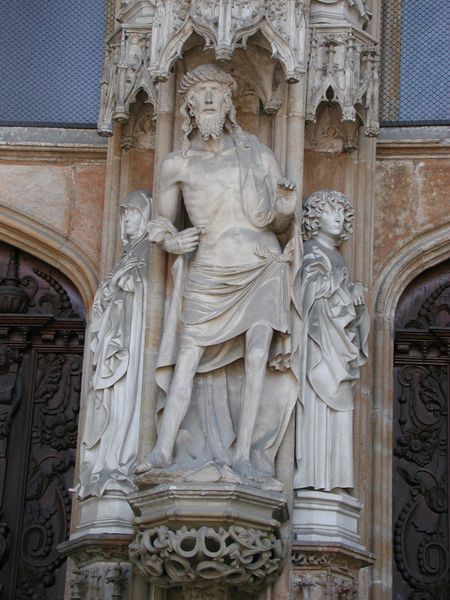
Titel: Schmerzensmann
Künstler: Hans Multscher
Standort: Ulm, Münster (EU - D - BW)
Schlagwörter: blau, hand, lendenschurz, mann, nackt, umhang, frau, marmor, männer, tuch, leute, alt, bart, falten, johannes, sockel, stehen, stein, kirche, figur, gewand, haare, pose, gotik, krone, locken, schulter, skulptur, statue, beine, bein, füße, man, farbe, figuren, kopftuch, ganzfigurig, oberkörper, foto, lendentuch, dom, rippen, portal, skulpturen, kanzel, christus, jesus, dornen, baldachin, heiliger, gewändefigur, jünger, heilig, maria, dornenkrone, lenden, masswerk, kreuzblume, apostel, muttergottes, 1450, pfeilerfigur, heiliegere